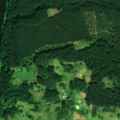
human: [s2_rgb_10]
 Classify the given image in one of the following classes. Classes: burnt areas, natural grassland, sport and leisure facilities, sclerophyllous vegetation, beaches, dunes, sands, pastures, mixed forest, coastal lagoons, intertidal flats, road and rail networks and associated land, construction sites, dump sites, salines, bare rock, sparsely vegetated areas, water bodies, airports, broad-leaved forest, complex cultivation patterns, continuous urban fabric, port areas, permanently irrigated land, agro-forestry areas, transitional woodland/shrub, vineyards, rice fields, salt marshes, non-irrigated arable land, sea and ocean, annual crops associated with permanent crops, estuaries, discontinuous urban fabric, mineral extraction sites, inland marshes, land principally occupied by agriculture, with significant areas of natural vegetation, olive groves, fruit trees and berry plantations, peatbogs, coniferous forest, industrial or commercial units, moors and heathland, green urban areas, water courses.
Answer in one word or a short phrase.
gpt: complex cultivation patterns, land principally occupied by agriculture, with significant areas of natural vegetation, coniferous forest, mixed forest, transitional woodland/shrub, water courses